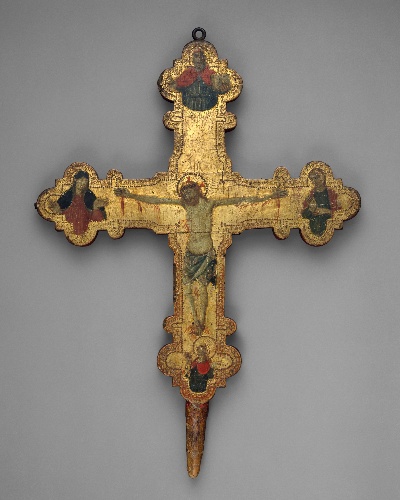
Title: Crucifix
Artist: Giovanni Antonio da Pesaro
Artist bio: Italian, active Marches 1437–d. 1475
Date: ca. 1450
Object type: Painting
Classification: Paintings
Medium: Tempera on wood, gold ground
Dimensions: Overall, excluding peg at base, 15 5/8 x 13 7/8 in. (39.7 x 35.2 cm)
Department: Robert Lehman Collection
Credit line: Robert Lehman Collection, 1975
Accession year: 1975
Repository: Metropolitan Museum of Art, New York, NY
Tags: Christ|Crucifixion